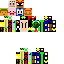
A male human skin with light skin, wearing brown long hair dressed in a blue hoodie and blue pants, featuring a closed mouth.